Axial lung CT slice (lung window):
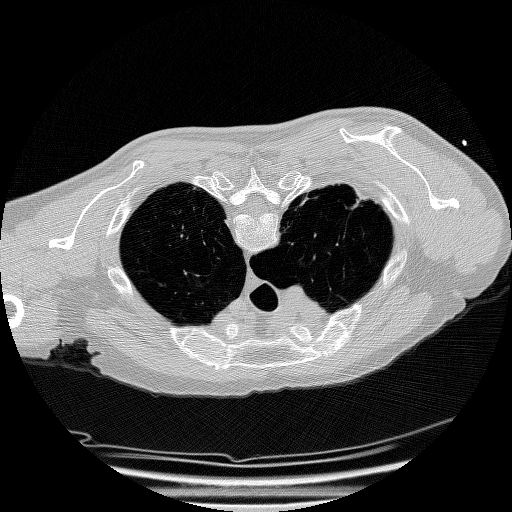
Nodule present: no